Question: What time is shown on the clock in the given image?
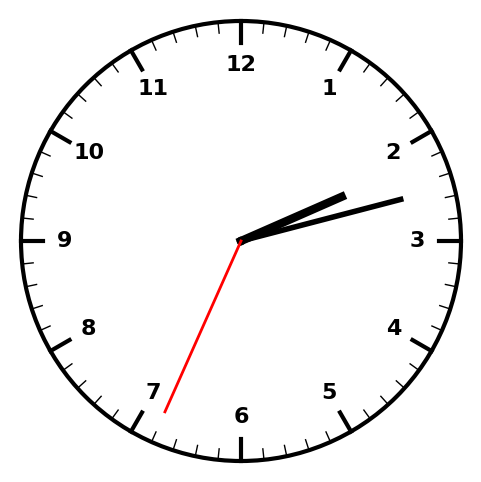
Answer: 02:12:34